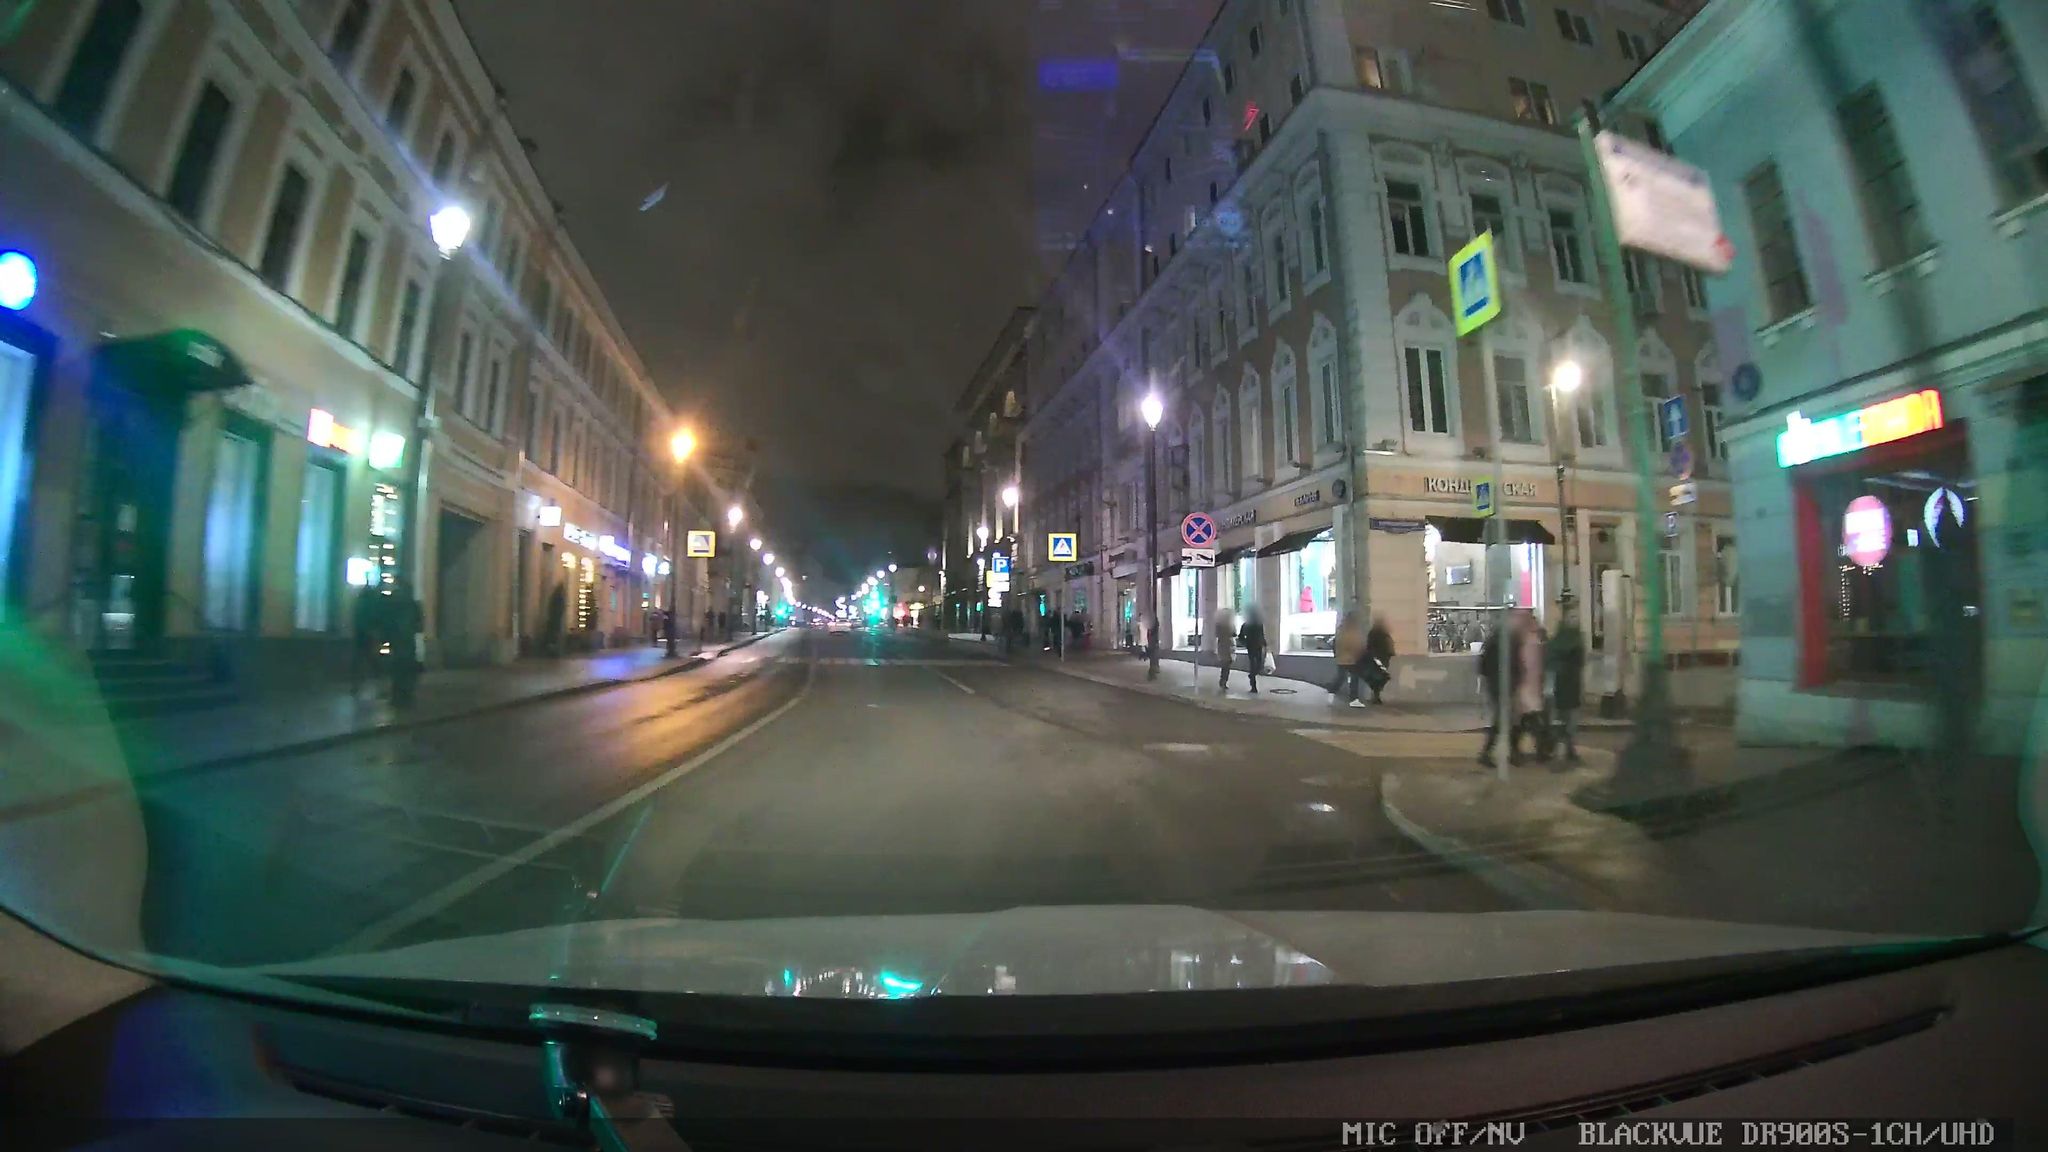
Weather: clear
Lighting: night
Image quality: slightly poor
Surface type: driving surface
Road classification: footway
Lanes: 2
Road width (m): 3.6
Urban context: urban centre
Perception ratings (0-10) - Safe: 0.37, Lively: 5.74, Beautiful: 1.26, Boring: 1.53, Depressing: 5.37, Wealthy: 3.85